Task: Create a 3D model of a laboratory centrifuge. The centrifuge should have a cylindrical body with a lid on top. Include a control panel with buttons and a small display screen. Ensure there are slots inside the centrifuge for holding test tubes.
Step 373:
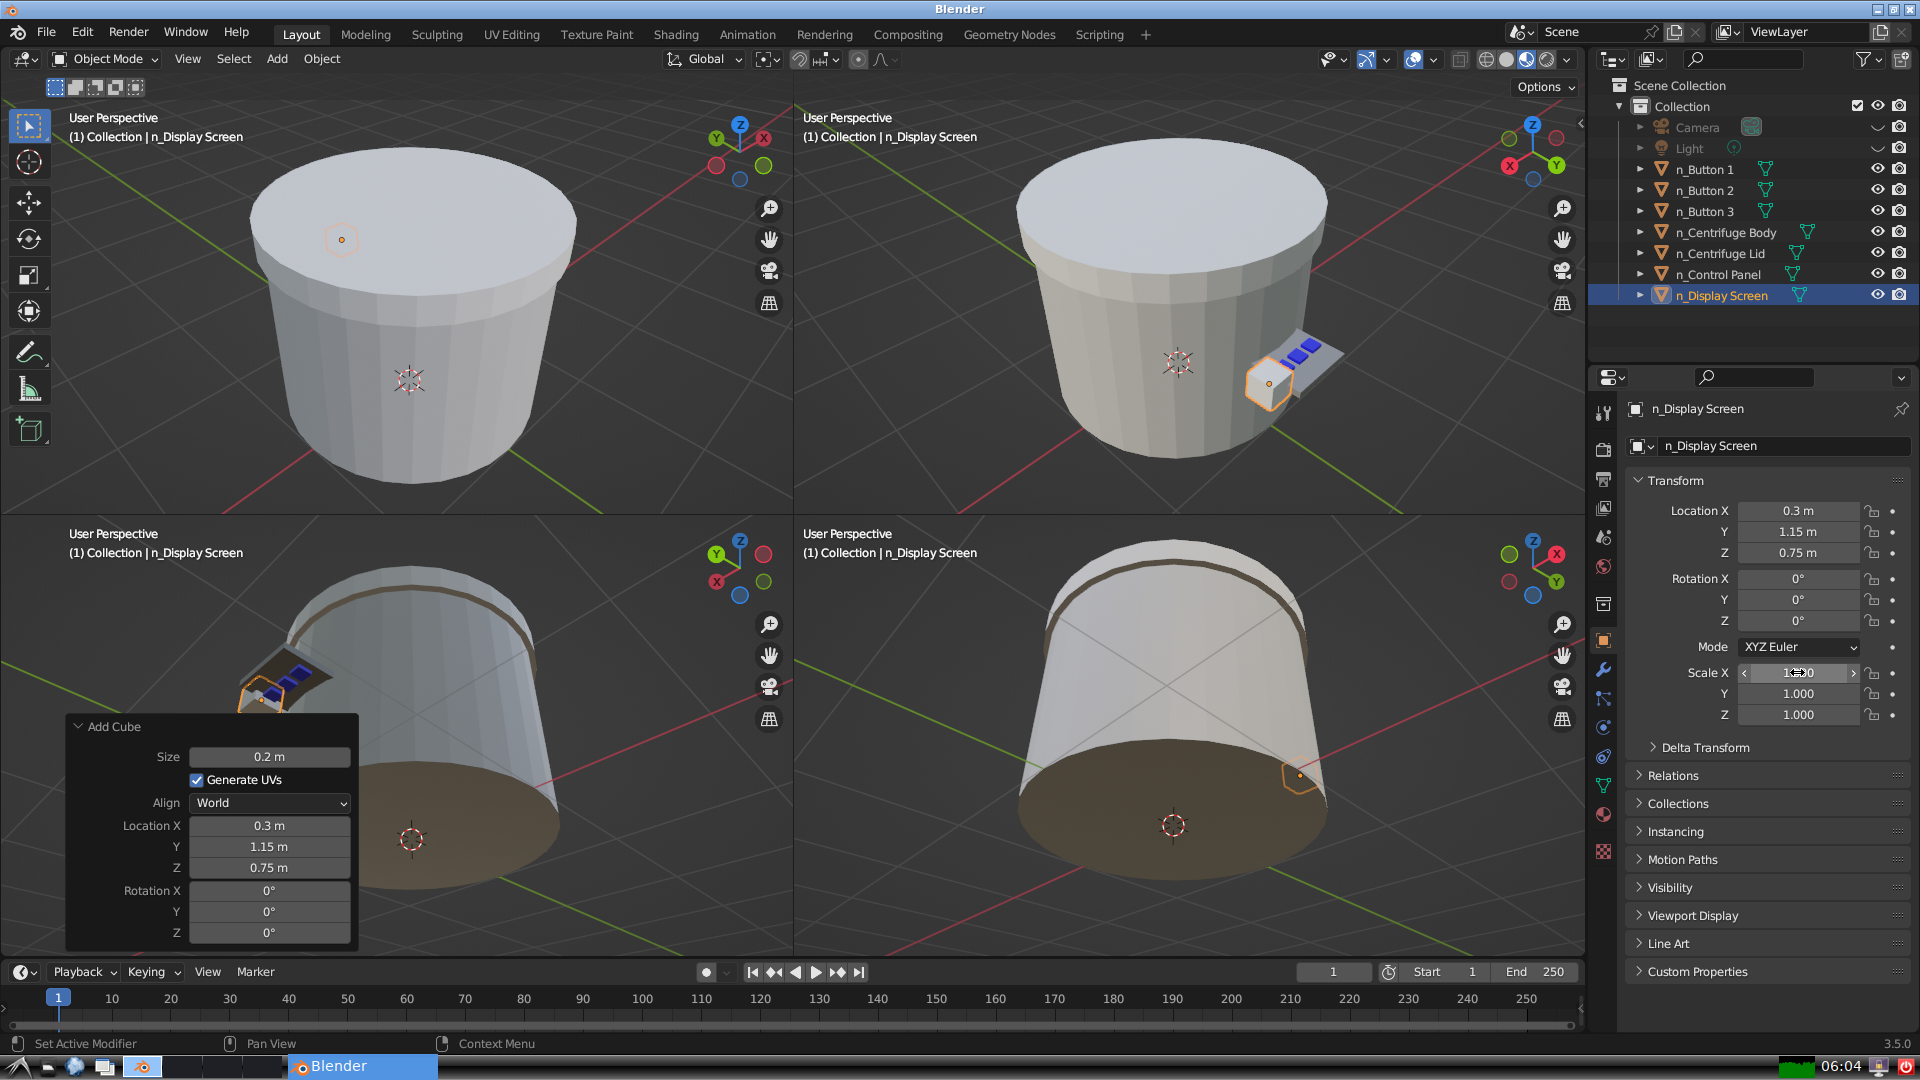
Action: click: no